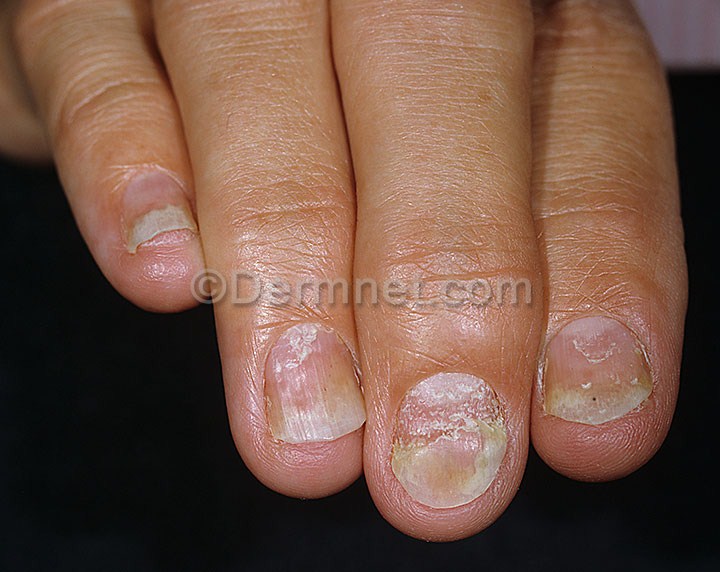
Disease: Nail Fungus and other Nail Disease